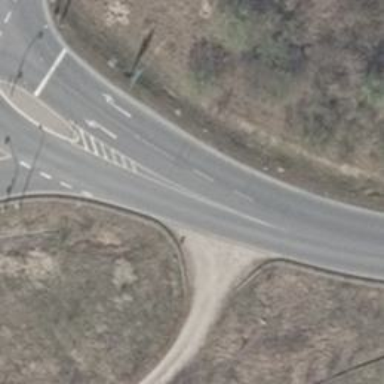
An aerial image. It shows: Asphalt road classified as tertiary.